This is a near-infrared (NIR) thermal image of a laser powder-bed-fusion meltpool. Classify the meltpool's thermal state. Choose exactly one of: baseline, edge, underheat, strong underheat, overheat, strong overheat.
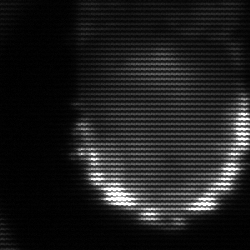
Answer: baseline